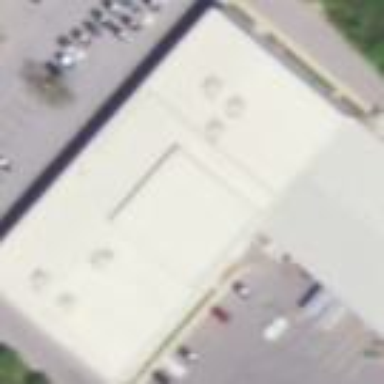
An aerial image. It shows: Building.